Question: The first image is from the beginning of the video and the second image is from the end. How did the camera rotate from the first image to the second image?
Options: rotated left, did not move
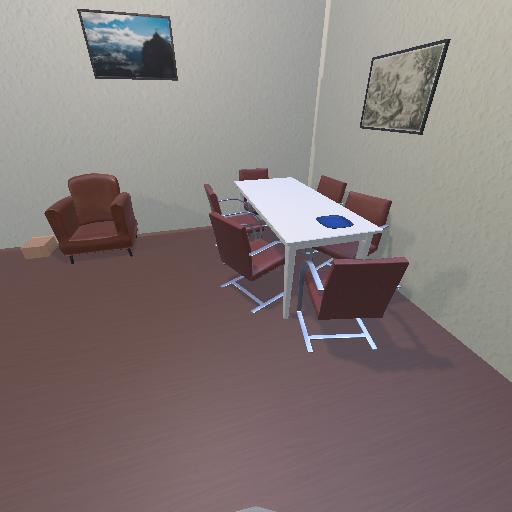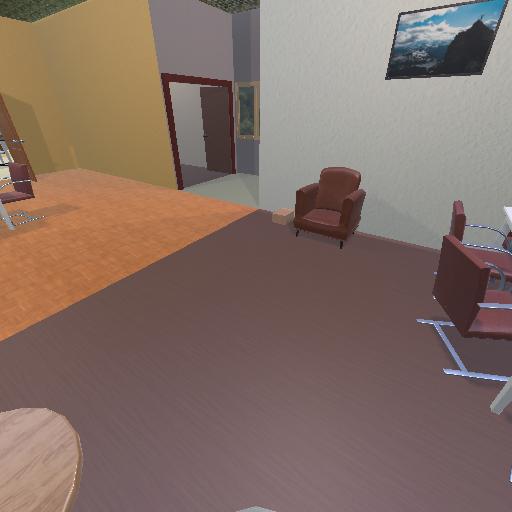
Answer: rotated left